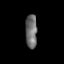
Tissue: prostate
Cell type: T cells
Senescence score: 0.7061
Nuclear area (px): 383
Mean DAPI intensity: 110.734